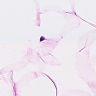
Metastatic tissue present: no